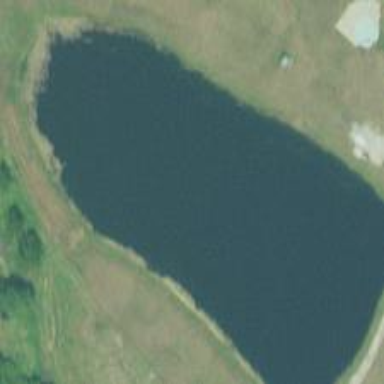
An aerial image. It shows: Pond with natural water.